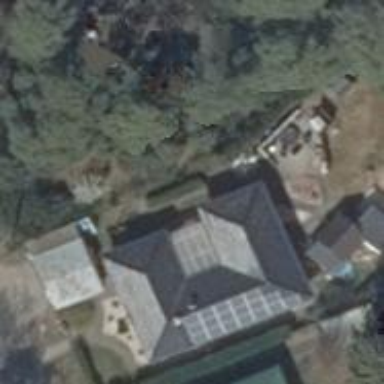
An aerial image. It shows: Detached building with hipped roof.